Aerial crown-view tile of a tropical tree (Barro Colorado Island, Panama), acquired 20241112:
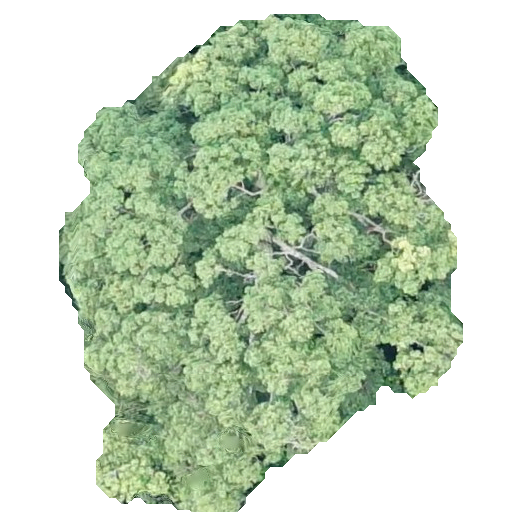
Species: Ocotea leptobotra
GBIF accepted scientific name: Ocotea leptobotra
Crown area: 227.421 m²